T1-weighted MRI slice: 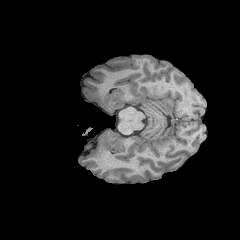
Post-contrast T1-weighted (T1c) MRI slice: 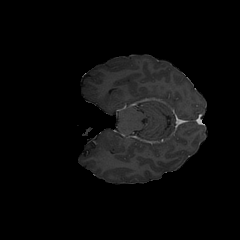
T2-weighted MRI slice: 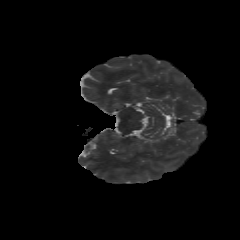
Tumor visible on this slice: yes